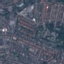
Land use / land cover: Residential